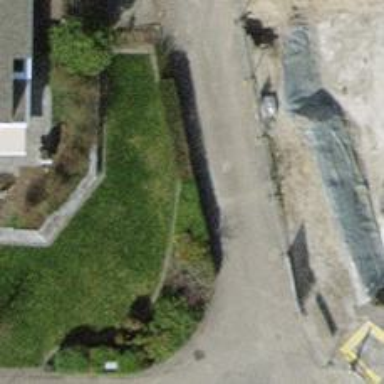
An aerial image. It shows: Hedge barrier.